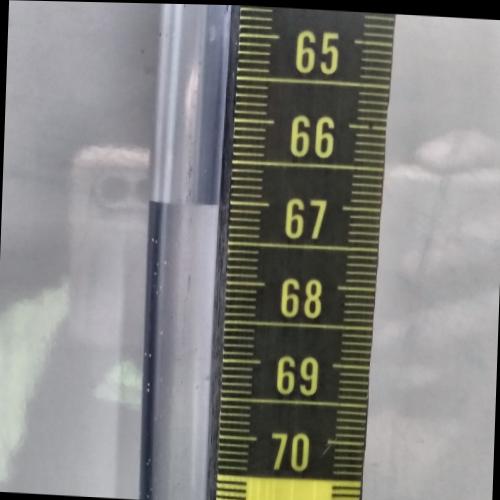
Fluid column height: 67.0 cm